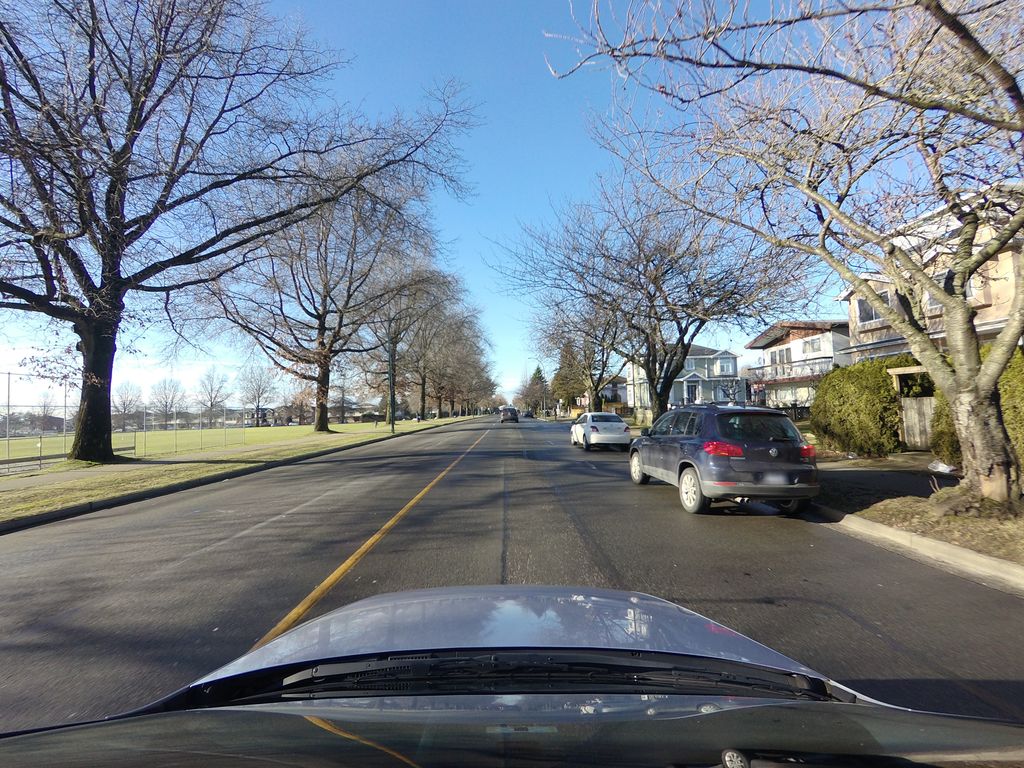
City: vancouver